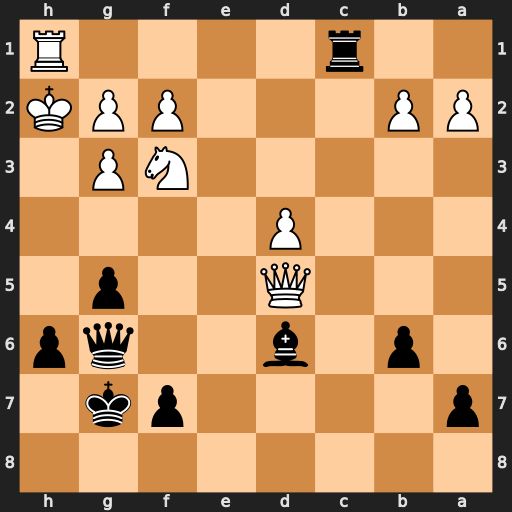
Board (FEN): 8/p4pk1/1p1b2qp/3Q2p1/3P4/5NP1/PP3PPK/2r4R
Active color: b
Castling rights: -
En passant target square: -
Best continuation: Qh5+ Nh4 Qxh4#